【题型】解答题　【知识点】解析几何　【难度】hard
设双曲线 \(E: \frac{x^2}{a^2} - \frac{y^2}{b^2} = 1\ (a > 0, b > 0)\) 的左、右顶点分别为 \(A,B\)，左、右焦点分别为 \(F_1,F_2\)，\(|F_1F_2| = 2\sqrt{5}\)，且 \(E\) 的渐近线方程为 \(y = \pm \frac{1}{2}x\). 直线 \(l\) 交双曲线 \(E\) 于 \(P,Q\) 两点.

(1) 求双曲线 \(E\) 的方程;

(2) 若 \((4,1)\) 为线段 \(PQ\) 的中点，求直线 \(l\) 的方程;

(3) 当直线 \(l\) 过点 \((4,0)\) 时，求 \(\overrightarrow{AP} \cdot \overrightarrow{AQ}\) 的取值范围.
【解答】
【答案】
(1) \(\frac{x^2}{4} - y^2 = 1\)

(2) \(y = x - 3\)

(3) \((-\infty, 0] \cup [33, +\infty)\)

【分析】
(1) 由题意可得 \(\begin{cases} 2c = 2\sqrt{5} \\ \frac{b}{a} = \frac{1}{2} \end{cases}\)，解方程即可得出答案;

(2) 由“点差法”可得直线 \(l\) 的斜率为 1，再由点斜式方程求解即可;

(3) 讨论直线 \(l\) 的斜率存在不存在，存在时设直线 \(l\) 的方程为 \(y = k(x - 4)\)，\(P(x_1,y_1)\)，\(Q(x_2,y_2)\)，联立直线与双曲线的方程，将韦达定理代入 \(\overrightarrow{AP} \cdot \overrightarrow{AQ}\)，由反比例函数的单调性即可得出答案.

【详解】(1) 由题意可得：
\[
\begin{cases}
2c = 2\sqrt{5} \\
\frac{b}{a} = \frac{1}{2}
\end{cases}
\quad \text{解得：} \ a = 2,\ b = 1,\ c = \sqrt{5}.
\]
所以双曲线的方程为：
\[
\frac{x^2}{4} - y^2 = 1.
\]

(2) 设 \(P(x_1,y_1)\)，\(Q(x_2,y_2)\)，因为 \(P,Q\) 在椭圆上，
所以
\[
\begin{cases}
\frac{x_1^2}{4} - y_1^2 = 1 \\
\frac{x_2^2}{4} - y_2^2 = 1
\end{cases}
\]
两式相减可得：
\[
\frac{x_1^2}{4} - \frac{x_2^2}{4} = \frac{(x_1 + x_2)(x_1 - x_2)}{4} = y_1^2 - y_2^2 = (y_1 + y_2)(y_1 - y_2),
\]
则
\[
\frac{x_1 + x_2}{4(y_1 + y_2)} = \frac{y_1 - y_2}{x_1 - x_2}.
\]
因为 \((4,1)\) 为线段 \(PQ\) 的中点，

所以 \(x_1 + x_2 = 8\)，\(y_1 + y_2 = 2\)，

所以 \(\frac{y_1 - y_2}{x_1 - x_2} = 1\)，所以直线 \(l\) 的方程为：\(y - 1 = x - 4\)，

化简可得：\(y = x - 3\).

(3) 当直线 \(l\) 的斜率不存在时，\(l: x = 4\)，\(A(-2,0)\)，

此时 \(P(4, \sqrt{3})\)，\(Q(4, -\sqrt{3})\)，所以
\[
\overrightarrow{AP} \cdot \overrightarrow{AQ} = (6, \sqrt{3}) \cdot (6, -\sqrt{3}) = 36 - 3 = 33.
\]

当直线 \(l\) 的斜率存在时，设 \(P(x_1,y_1)\)，\(Q(x_2,y_2)\)，因为直线 \(l\) 过点 \((4,0)\)，

设直线 \(l\) 的方程为：\(y = k(x - 4)\).

联立
\[
\begin{cases}
\frac{x^2}{4} - y^2 = 1 \\
y = k(x - 4)
\end{cases}
\]
可得：
\[
\left(\frac{1}{4} - k^2\right)x^2 + 8k^2x - 16k^2 - 1 = 0.
\]
当 \(k \neq \pm \frac{1}{2}\) 时，\(\Delta = (8k^2)^2 - 4\left(\frac{1}{4} - k^2\right)(-16k^2 - 1) = 12k^2 + 1 > 0\)，
\[
x_1 + x_2 = \frac{8k^2}{k^2 - \frac{1}{4}},\quad x_1 \cdot x_2 = \frac{16k^2 + 1}{k^2 - \frac{1}{4}}.
\]

\[
\overrightarrow{AP} \cdot \overrightarrow{AQ} = (x_1 + 2, y_1) \cdot (x_2 + 2, y_2) = (x_1 + 2)(x_2 + 2) + y_1y_2
\]
\[
= x_1x_2 + 2(x_1 + x_2) + 4 + k^2\left[x_1x_2 - 4(x_1 + x_2) + 16\right]
\]
\[
= (1 + k^2)x_1x_2 + (2 - 4k^2)(x_1 + x_2) + 4 + 16k^2
\]
\[
= (1 + k^2)\frac{16k^2 + 1}{k^2 - \frac{1}{4}} + (2 - 4k^2)\frac{8k^2}{k^2 - \frac{1}{4}} + 4 + 16k^2 = \frac{33k^2}{k^2 - \frac{1}{4}}
\]
\[
= \frac{33\left(k^2 - \frac{1}{4}\right) + \frac{33}{4}}{k^2 - \frac{1}{4}} = 33 + \frac{\frac{33}{4}}{k^2 - \frac{1}{4}}.
\]

令 \(t = k^2\)，则 \(t \in \left[0, \frac{1}{4}\right) \cup \left(\frac{1}{4}, +\infty\right)\)，

令 \(g(t) = 33 + \frac{\frac{33}{4}}{t - \frac{1}{4}}\)，在 \(g(t)\) 在 \(\left[0, \frac{1}{4}\right)\)，\(\left(\frac{1}{4}, +\infty\right)\) 上单调递减，

又 \(g(0) = 33 - 33 = 0\)，所以 \(g(t) \in (-\infty, 0] \cup [33, +\infty)\)，

所以 \(\overrightarrow{AP} \cdot \overrightarrow{AQ}\) 的取值范围为 \((-\infty, 0] \cup [33, +\infty)\).

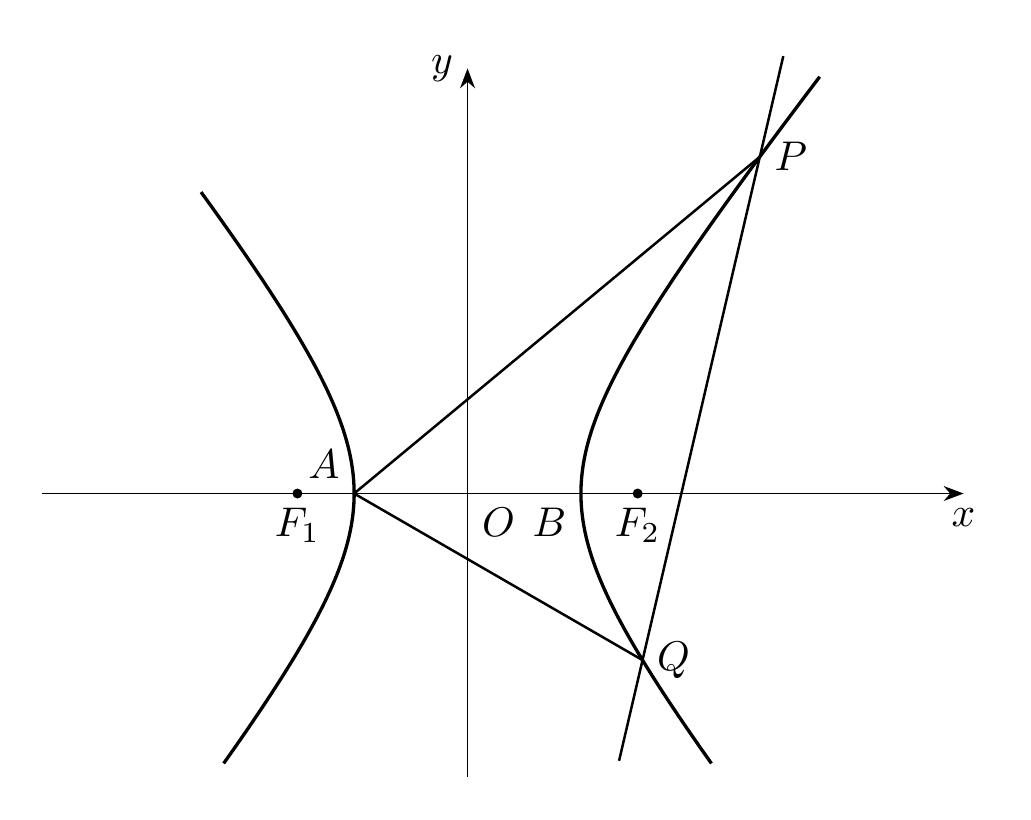